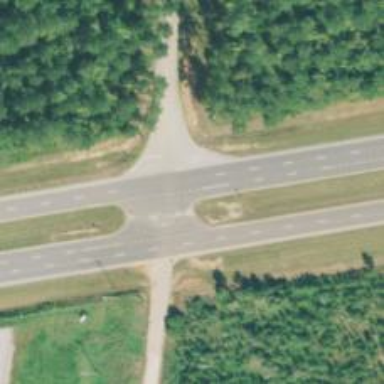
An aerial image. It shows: Trunk link highway with asphalt surface.